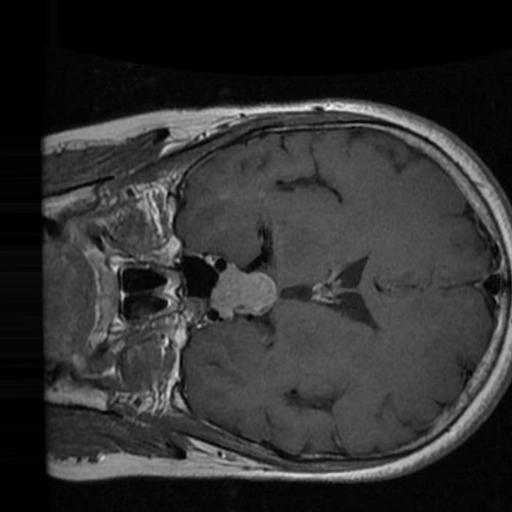
Label: brain_tumor